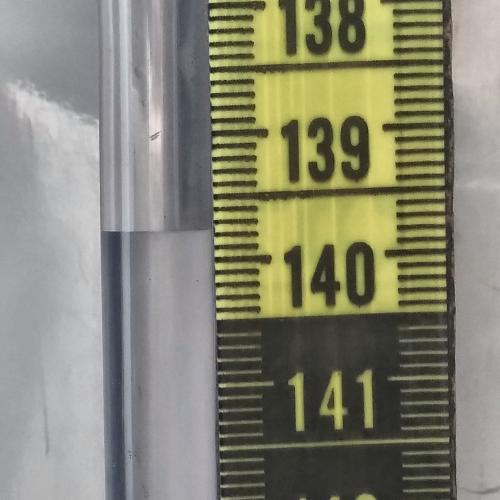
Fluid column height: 139.8 cm